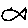
Label: fish